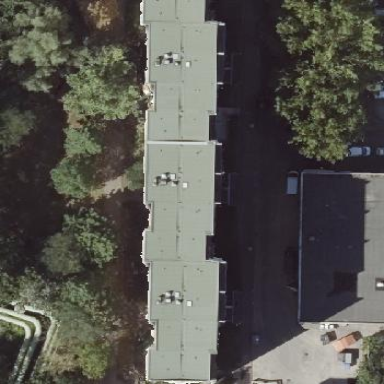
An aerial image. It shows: Apartment building with flat roof.